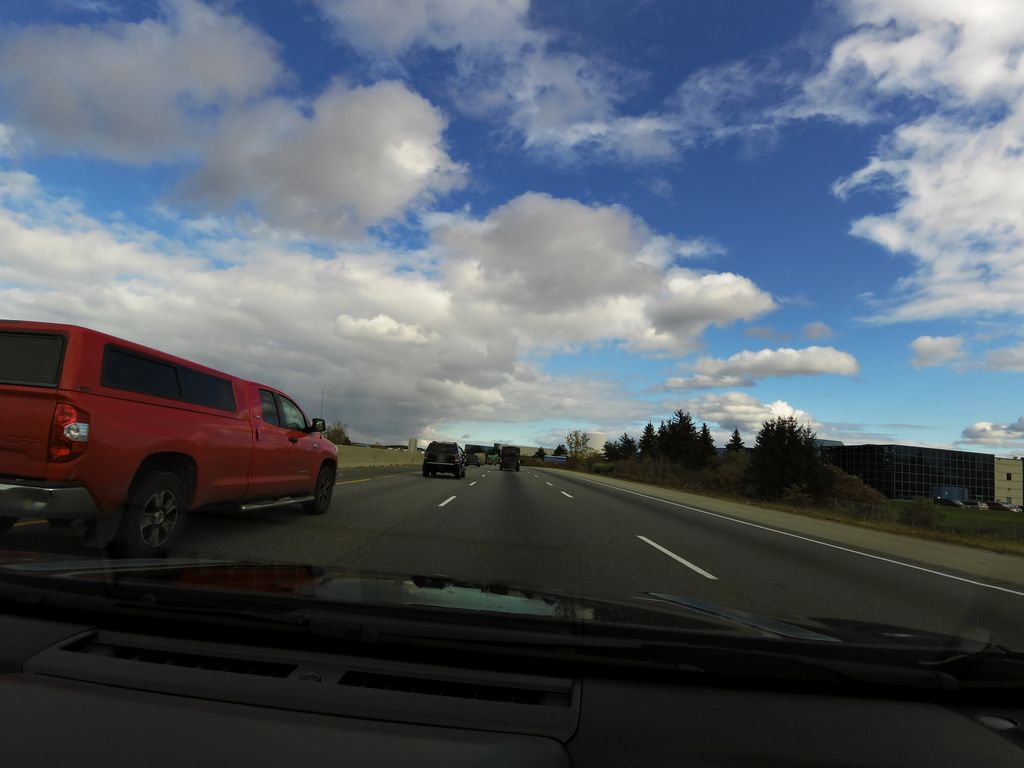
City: kitchener-waterloo